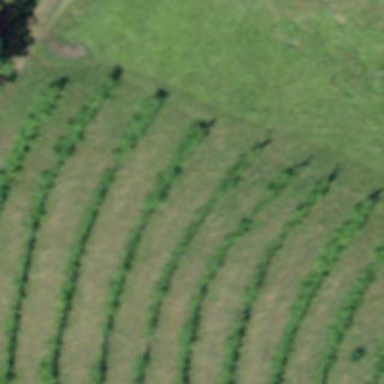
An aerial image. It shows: Beautiful vineyard in the countryside.